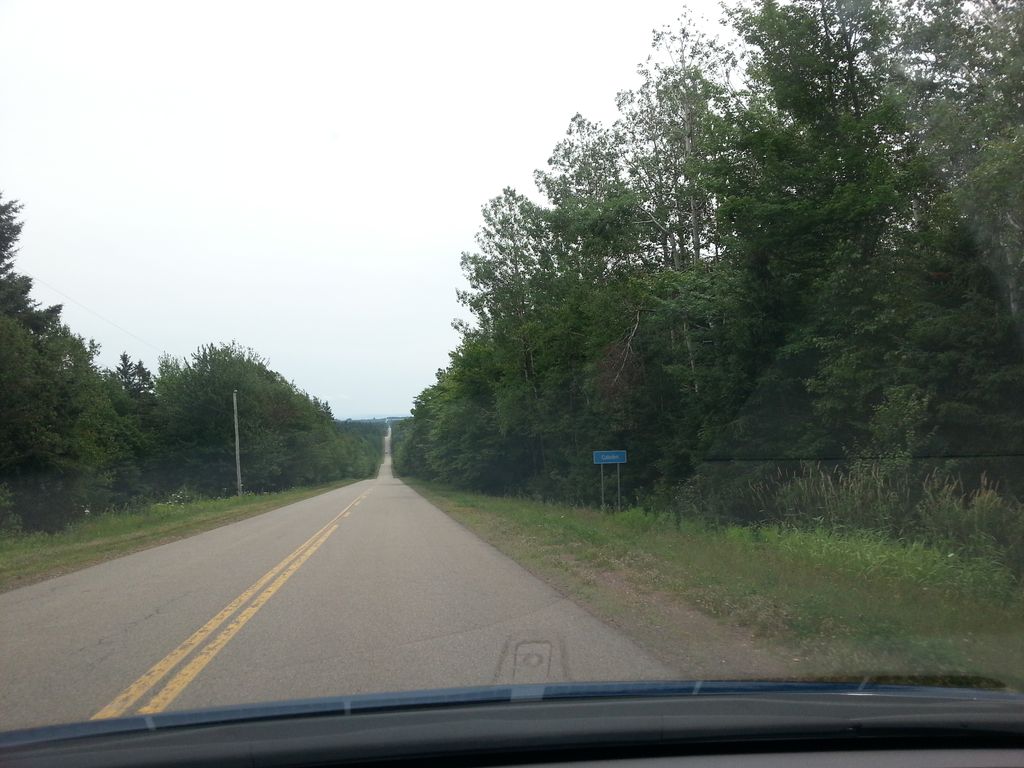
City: charlottetown